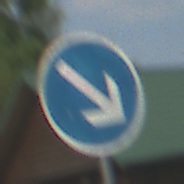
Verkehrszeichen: VorgeschriebeneVorbeifahrtRechts
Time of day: MorningAfternoon
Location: Outdoor (Nature)
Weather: PartlyCloudy
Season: NotSpecified
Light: Natural